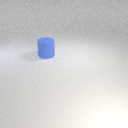
large blue rubber cylinder